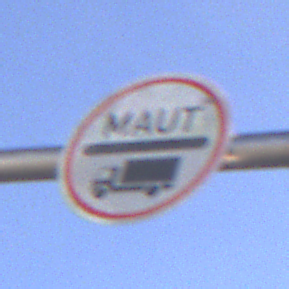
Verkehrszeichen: Mautpflicht
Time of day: MorningAfternoon
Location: Outdoor (RoadRail)
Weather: PartlyCloudy
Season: NotSpecified
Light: Natural